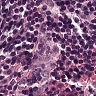
Metastatic tissue present: no